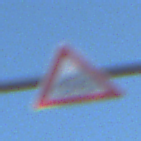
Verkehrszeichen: RadverkehrRechts
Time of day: MorningAfternoon
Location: Outdoor (Nature)
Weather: PartlyCloudy
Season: NotSpecified
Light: Natural